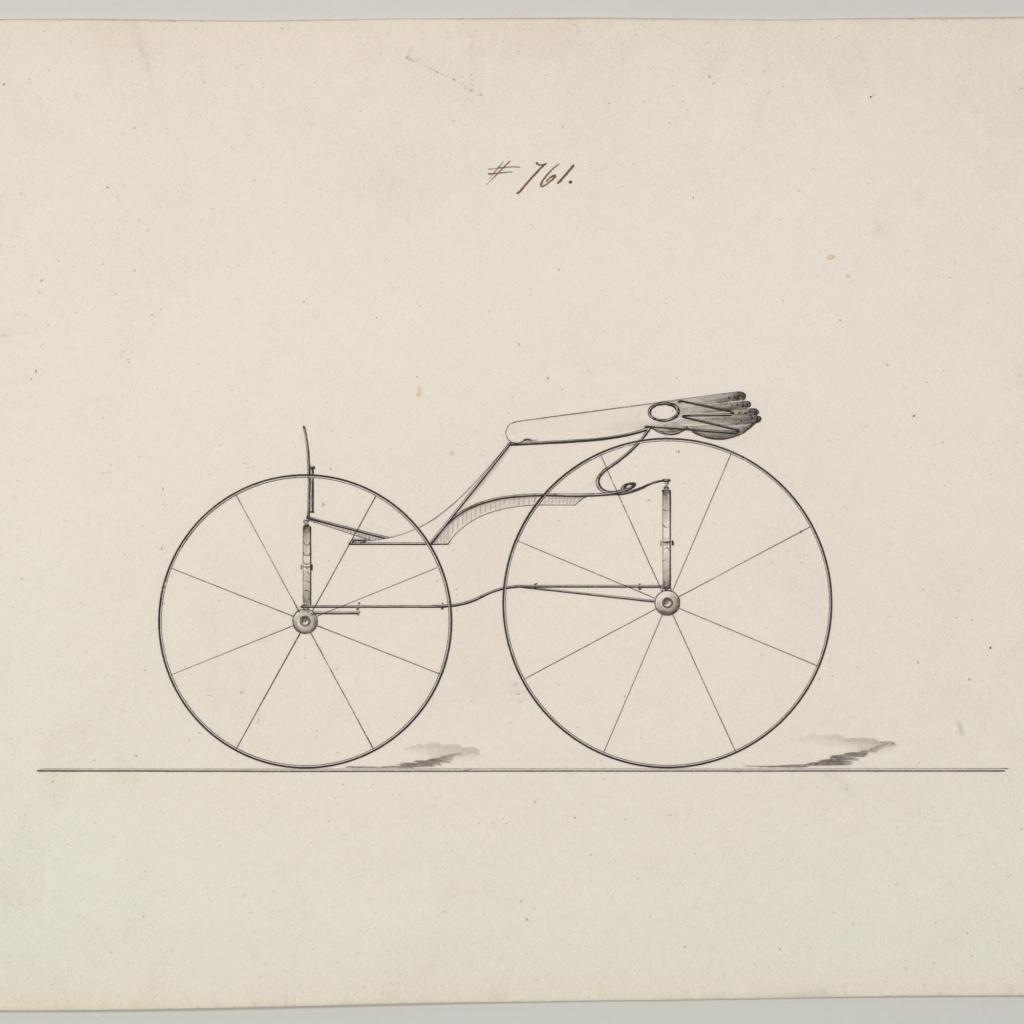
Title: Design for Wagon, no. 761
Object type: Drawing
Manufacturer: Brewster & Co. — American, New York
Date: ca. 1860
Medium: Pen and black ink
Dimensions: Sheet: 6 1/16 x 8 11/16 in. (15.4 x 22.1 cm)
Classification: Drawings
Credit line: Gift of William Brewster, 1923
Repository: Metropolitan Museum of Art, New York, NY